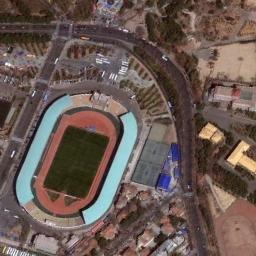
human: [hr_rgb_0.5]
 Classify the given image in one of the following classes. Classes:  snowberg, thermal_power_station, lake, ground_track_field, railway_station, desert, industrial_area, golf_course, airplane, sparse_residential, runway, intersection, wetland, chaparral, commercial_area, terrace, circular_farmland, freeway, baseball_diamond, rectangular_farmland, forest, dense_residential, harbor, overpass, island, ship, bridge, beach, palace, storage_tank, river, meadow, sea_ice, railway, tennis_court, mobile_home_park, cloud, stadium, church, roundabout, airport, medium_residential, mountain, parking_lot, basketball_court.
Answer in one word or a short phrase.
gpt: stadium